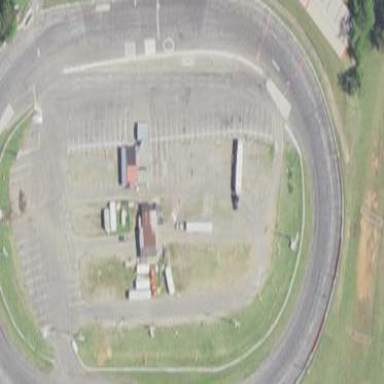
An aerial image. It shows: Raceway for motor sports.